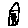
Label: house